Question: I'm building an eclipse e4 application.
When calling a TitleAreaDialog i have overwritten, the upper left corner icon is not displayed correctly. It's the default eclipse icon, like if I had not specified it in the application.e4xmi. But I did that and the application itself is adopting the icon.
Any suggestions?

While I'm here, how can i set the default size of the application when starting?
The bounds of the Trimmed Window in the e4xmi file don't change anything.
Thanks in advance!
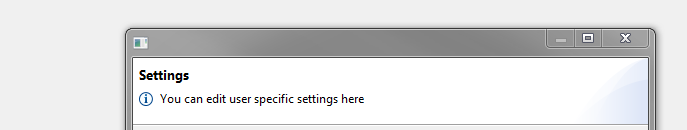
Answer: Using Icon URI in the e4xmi has one major drawback: You can only set one icon size! On Windows this is a bit limited, because the window needs different icon sizes (i.e. for the upper left corner and for the task bar).
I'm not sure, if icons of dialogs are automatically set on Windows or if they are derived from its parent window (did you set the parent window?). Maybe that is not the case, but setting a default icon for JFace windows solves both issues.
To do this you can call 'Window.setDefaultImages' on 'org.eclipse.jface.window.Window'.
A good place to do this is on '@PostContextCreate' in your life cycle handler.